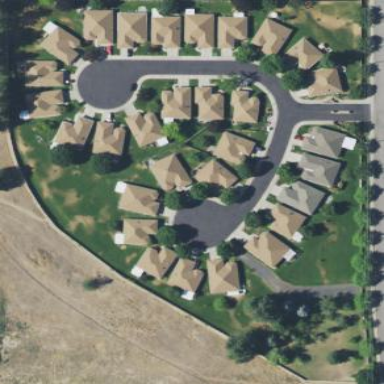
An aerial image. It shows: Single-family residential area.